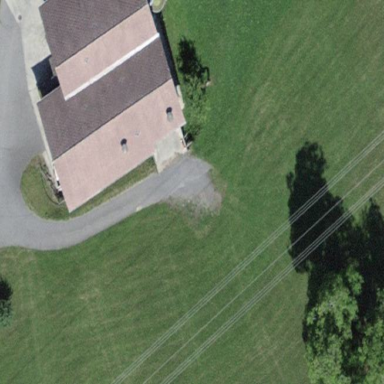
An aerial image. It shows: Barn.